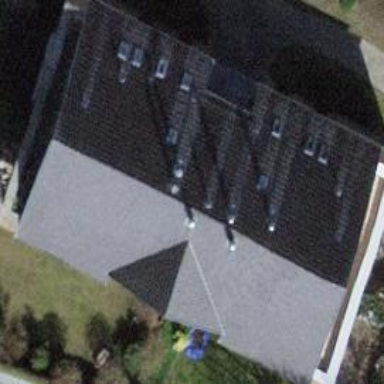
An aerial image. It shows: Building with tile roof.